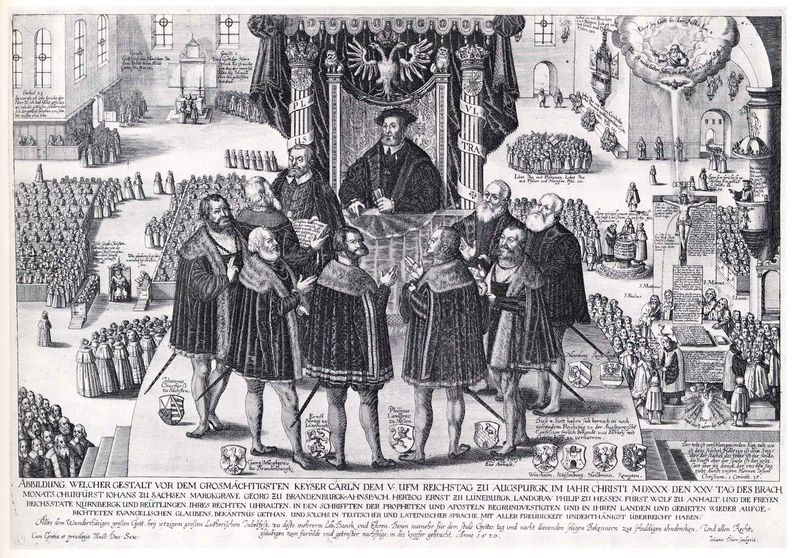
Titel: Abbildung, welcher Gestalt vor dem grosmächtigsten Keyser
Künstler: Johann Dürr
Institution: (Seriendruck)
Schlagwörter: adler, feder, flügel, gott, himmel, mann, schatten, umhang, vogel, weiß, wolken, menschen, sitzen, fenster, grau, hut, licht, männer, schwarz, säule, säulen, tisch, gebäude, schloss, wolke, versammlung, bart, bärte, kappe, architektur, kragen, pelz, rahmen, samt, stehen, vollbart, bildnis, vorhang, kirche, mantel, adel, renaissance, schrift, türen, grafik, graphik, hof, platz, besucher, kaiser, könig, thron, deutsch, stufen, tor, tusche, kreuz, druck, lithographie, schraffur, radierung, stich, titel, seite, illustration, militär, schwarzweiß, schwert, schwerter, text, waffen, zeitung, waffe, mäntel, volk, degen, orden, herrscher, allegorie, reihen, halbkreis, wappen, prediger, kanzel, christus, jesus, mittelalter, betende, festtag, kruzifix, audienz, kanneluren, baldachin, mönche, prozession, umhänge, strumpfhosen, hierarchie, kupferstich, christentum, preussen, vollbärte, reichstag, augsburg, medaillons, doppeladler, sitzung, festlichkeit, rat, katholisch, doppelkopf, fürsten, weltgericht, reichsadler, karl v, pekz, stahlstich, kruzufix, ratsherr, schwarter, 9, 1530, 10, festtat, sttände, carl v